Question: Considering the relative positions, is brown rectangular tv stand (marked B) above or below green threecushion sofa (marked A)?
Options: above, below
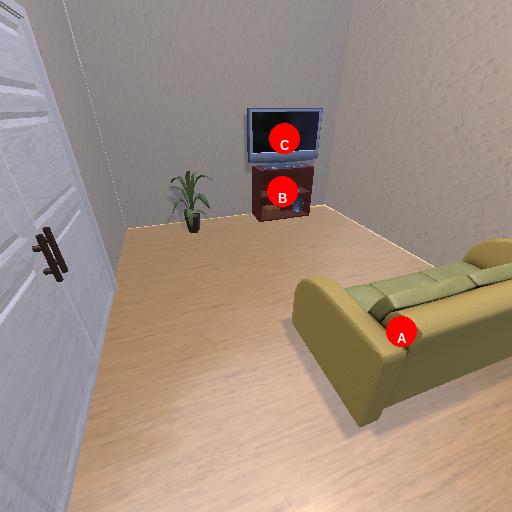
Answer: above